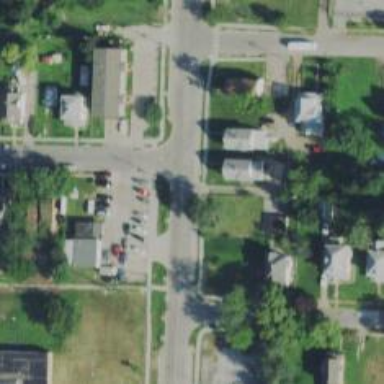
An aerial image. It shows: Road with stop sign.